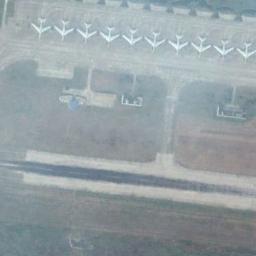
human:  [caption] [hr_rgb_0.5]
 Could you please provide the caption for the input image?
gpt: The runway is surrounded by grass .

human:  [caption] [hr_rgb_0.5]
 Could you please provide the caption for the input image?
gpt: There is a green lawn next to the runway  There is a concrete floor on one side of the runway  There are many planes in the open space next to the runway .

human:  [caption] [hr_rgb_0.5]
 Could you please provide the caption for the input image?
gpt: The runway is on the grass next to some airplanes .

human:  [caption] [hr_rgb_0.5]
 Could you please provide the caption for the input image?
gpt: The runway is next to an open area and some planes park the open area .

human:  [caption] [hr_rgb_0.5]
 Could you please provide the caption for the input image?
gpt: There are some planes arranged neatly beside the runway .